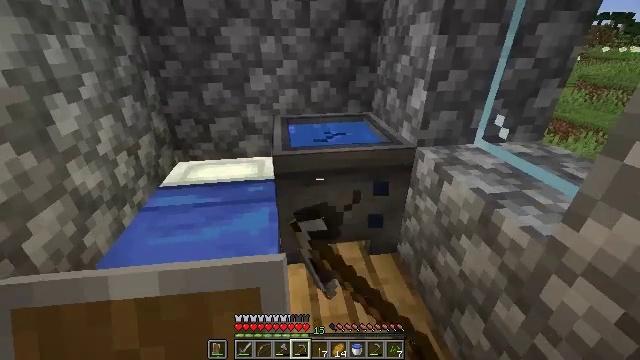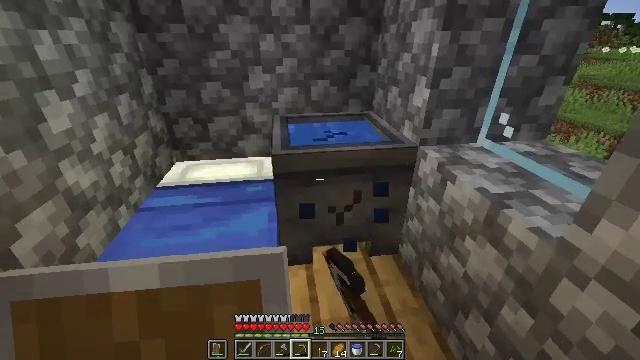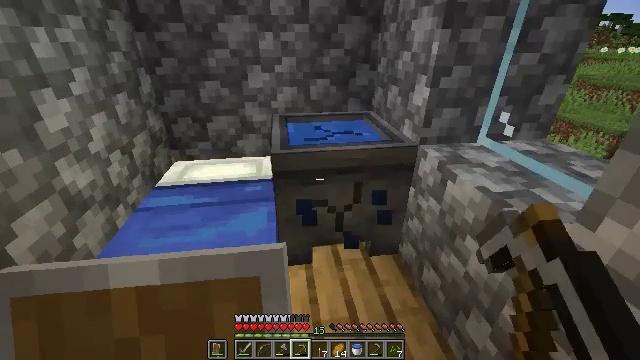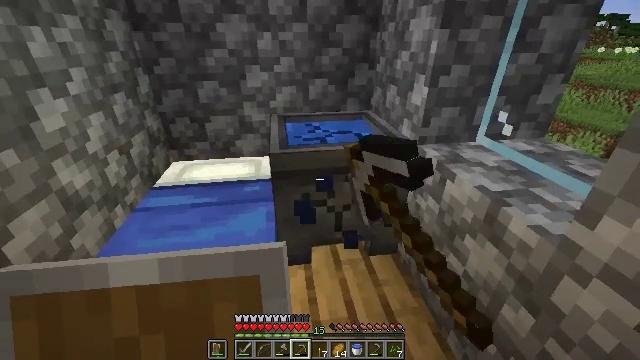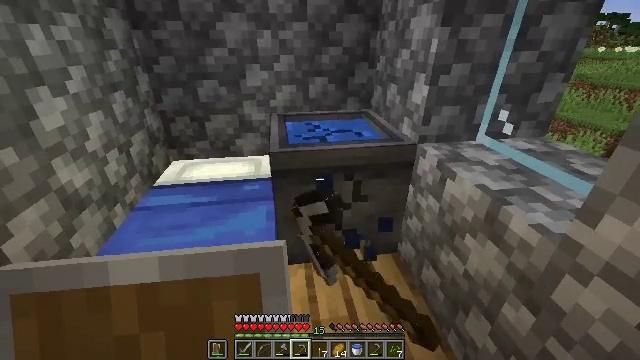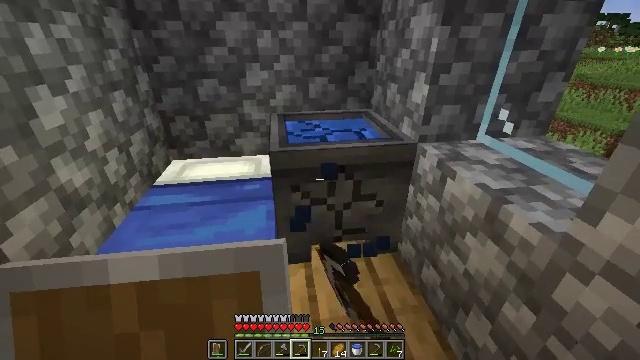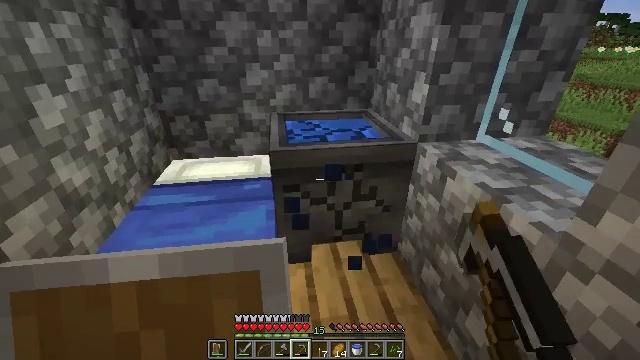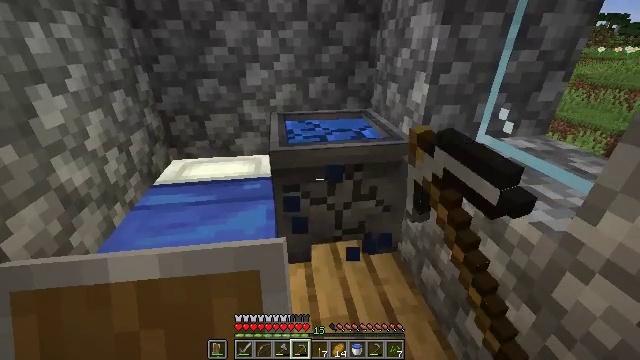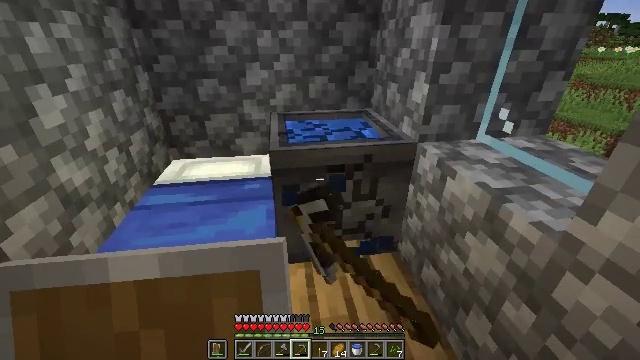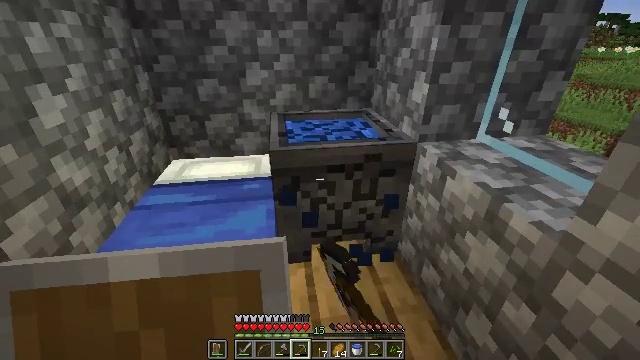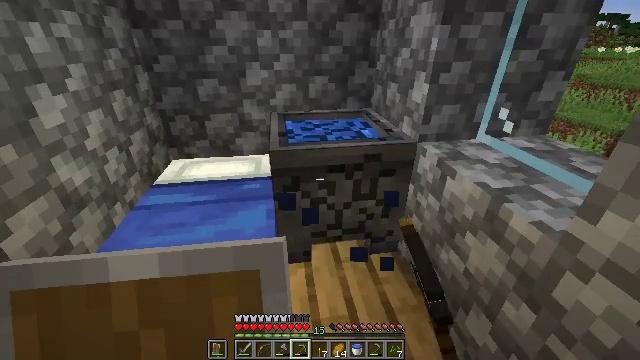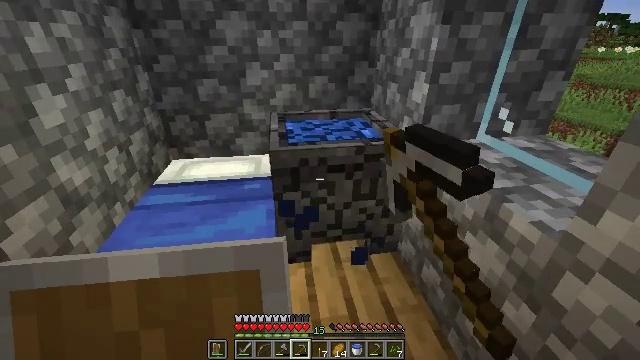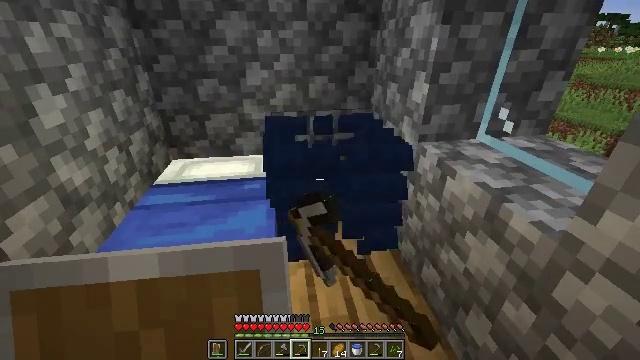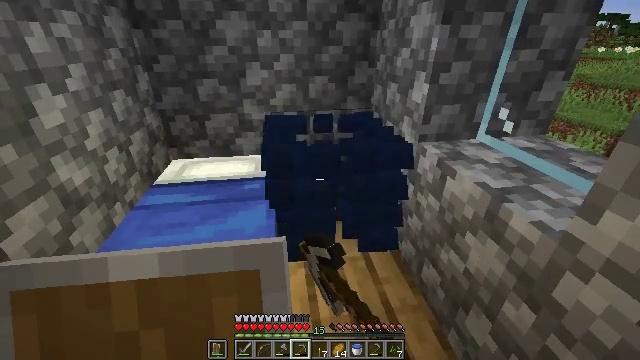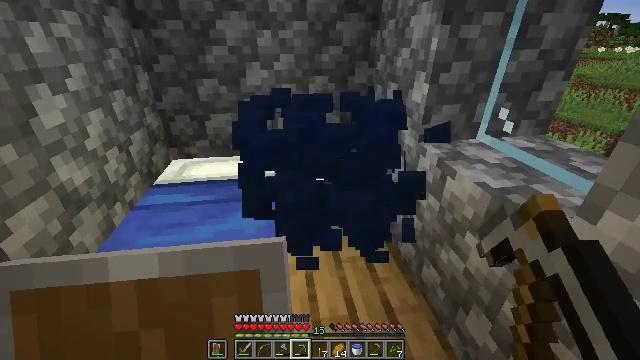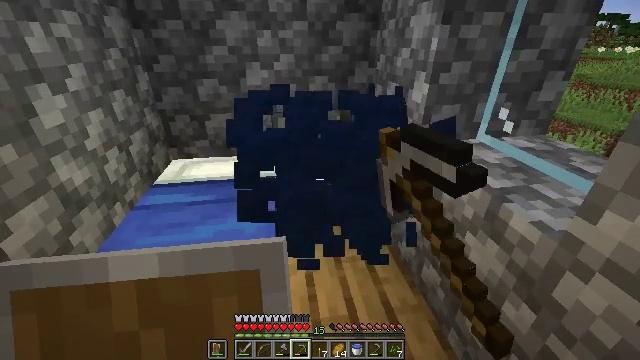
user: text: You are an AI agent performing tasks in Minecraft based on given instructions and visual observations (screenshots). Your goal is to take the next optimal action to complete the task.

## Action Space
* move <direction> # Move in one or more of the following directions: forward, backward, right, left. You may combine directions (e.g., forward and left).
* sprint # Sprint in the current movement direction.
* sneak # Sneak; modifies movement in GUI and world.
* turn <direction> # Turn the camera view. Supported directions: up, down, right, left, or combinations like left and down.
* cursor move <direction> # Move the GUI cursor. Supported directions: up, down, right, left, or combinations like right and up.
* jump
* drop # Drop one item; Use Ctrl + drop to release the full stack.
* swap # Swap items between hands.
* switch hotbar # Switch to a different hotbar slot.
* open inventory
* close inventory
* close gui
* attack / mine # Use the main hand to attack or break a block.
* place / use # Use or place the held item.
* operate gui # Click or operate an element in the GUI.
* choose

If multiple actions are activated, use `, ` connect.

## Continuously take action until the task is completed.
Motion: motion action
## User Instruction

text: Attack the cauldron to retrieve it.
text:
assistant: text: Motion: attack / mine
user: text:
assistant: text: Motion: attack / mine
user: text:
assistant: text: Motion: attack / mine
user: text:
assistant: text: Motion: attack / mine
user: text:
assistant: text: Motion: attack / mine
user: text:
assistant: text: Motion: attack / mine
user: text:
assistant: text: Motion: attack / mine
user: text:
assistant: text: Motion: attack / mine
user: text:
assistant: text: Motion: attack / mine
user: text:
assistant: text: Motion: attack / mine
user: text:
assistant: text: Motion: attack / mine
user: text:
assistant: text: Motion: attack / mine
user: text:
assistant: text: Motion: attack / mine
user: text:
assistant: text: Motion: attack / mine
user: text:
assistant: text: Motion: attack / mine
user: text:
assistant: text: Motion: attack / mine
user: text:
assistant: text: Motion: move forward, attack / mine
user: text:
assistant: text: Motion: no_op